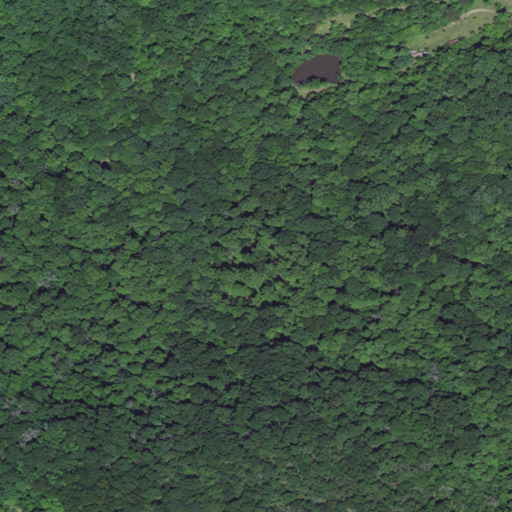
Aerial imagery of ridge(s) in Kentucky named Persimmon Ridge containing deciduous forest and open development